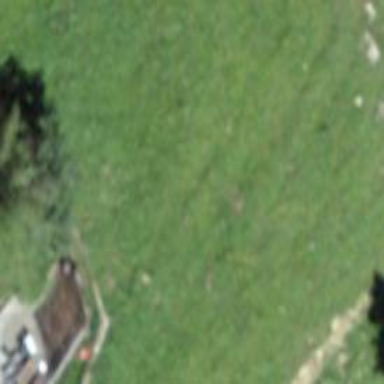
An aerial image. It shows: Isolated dwelling in the countryside.